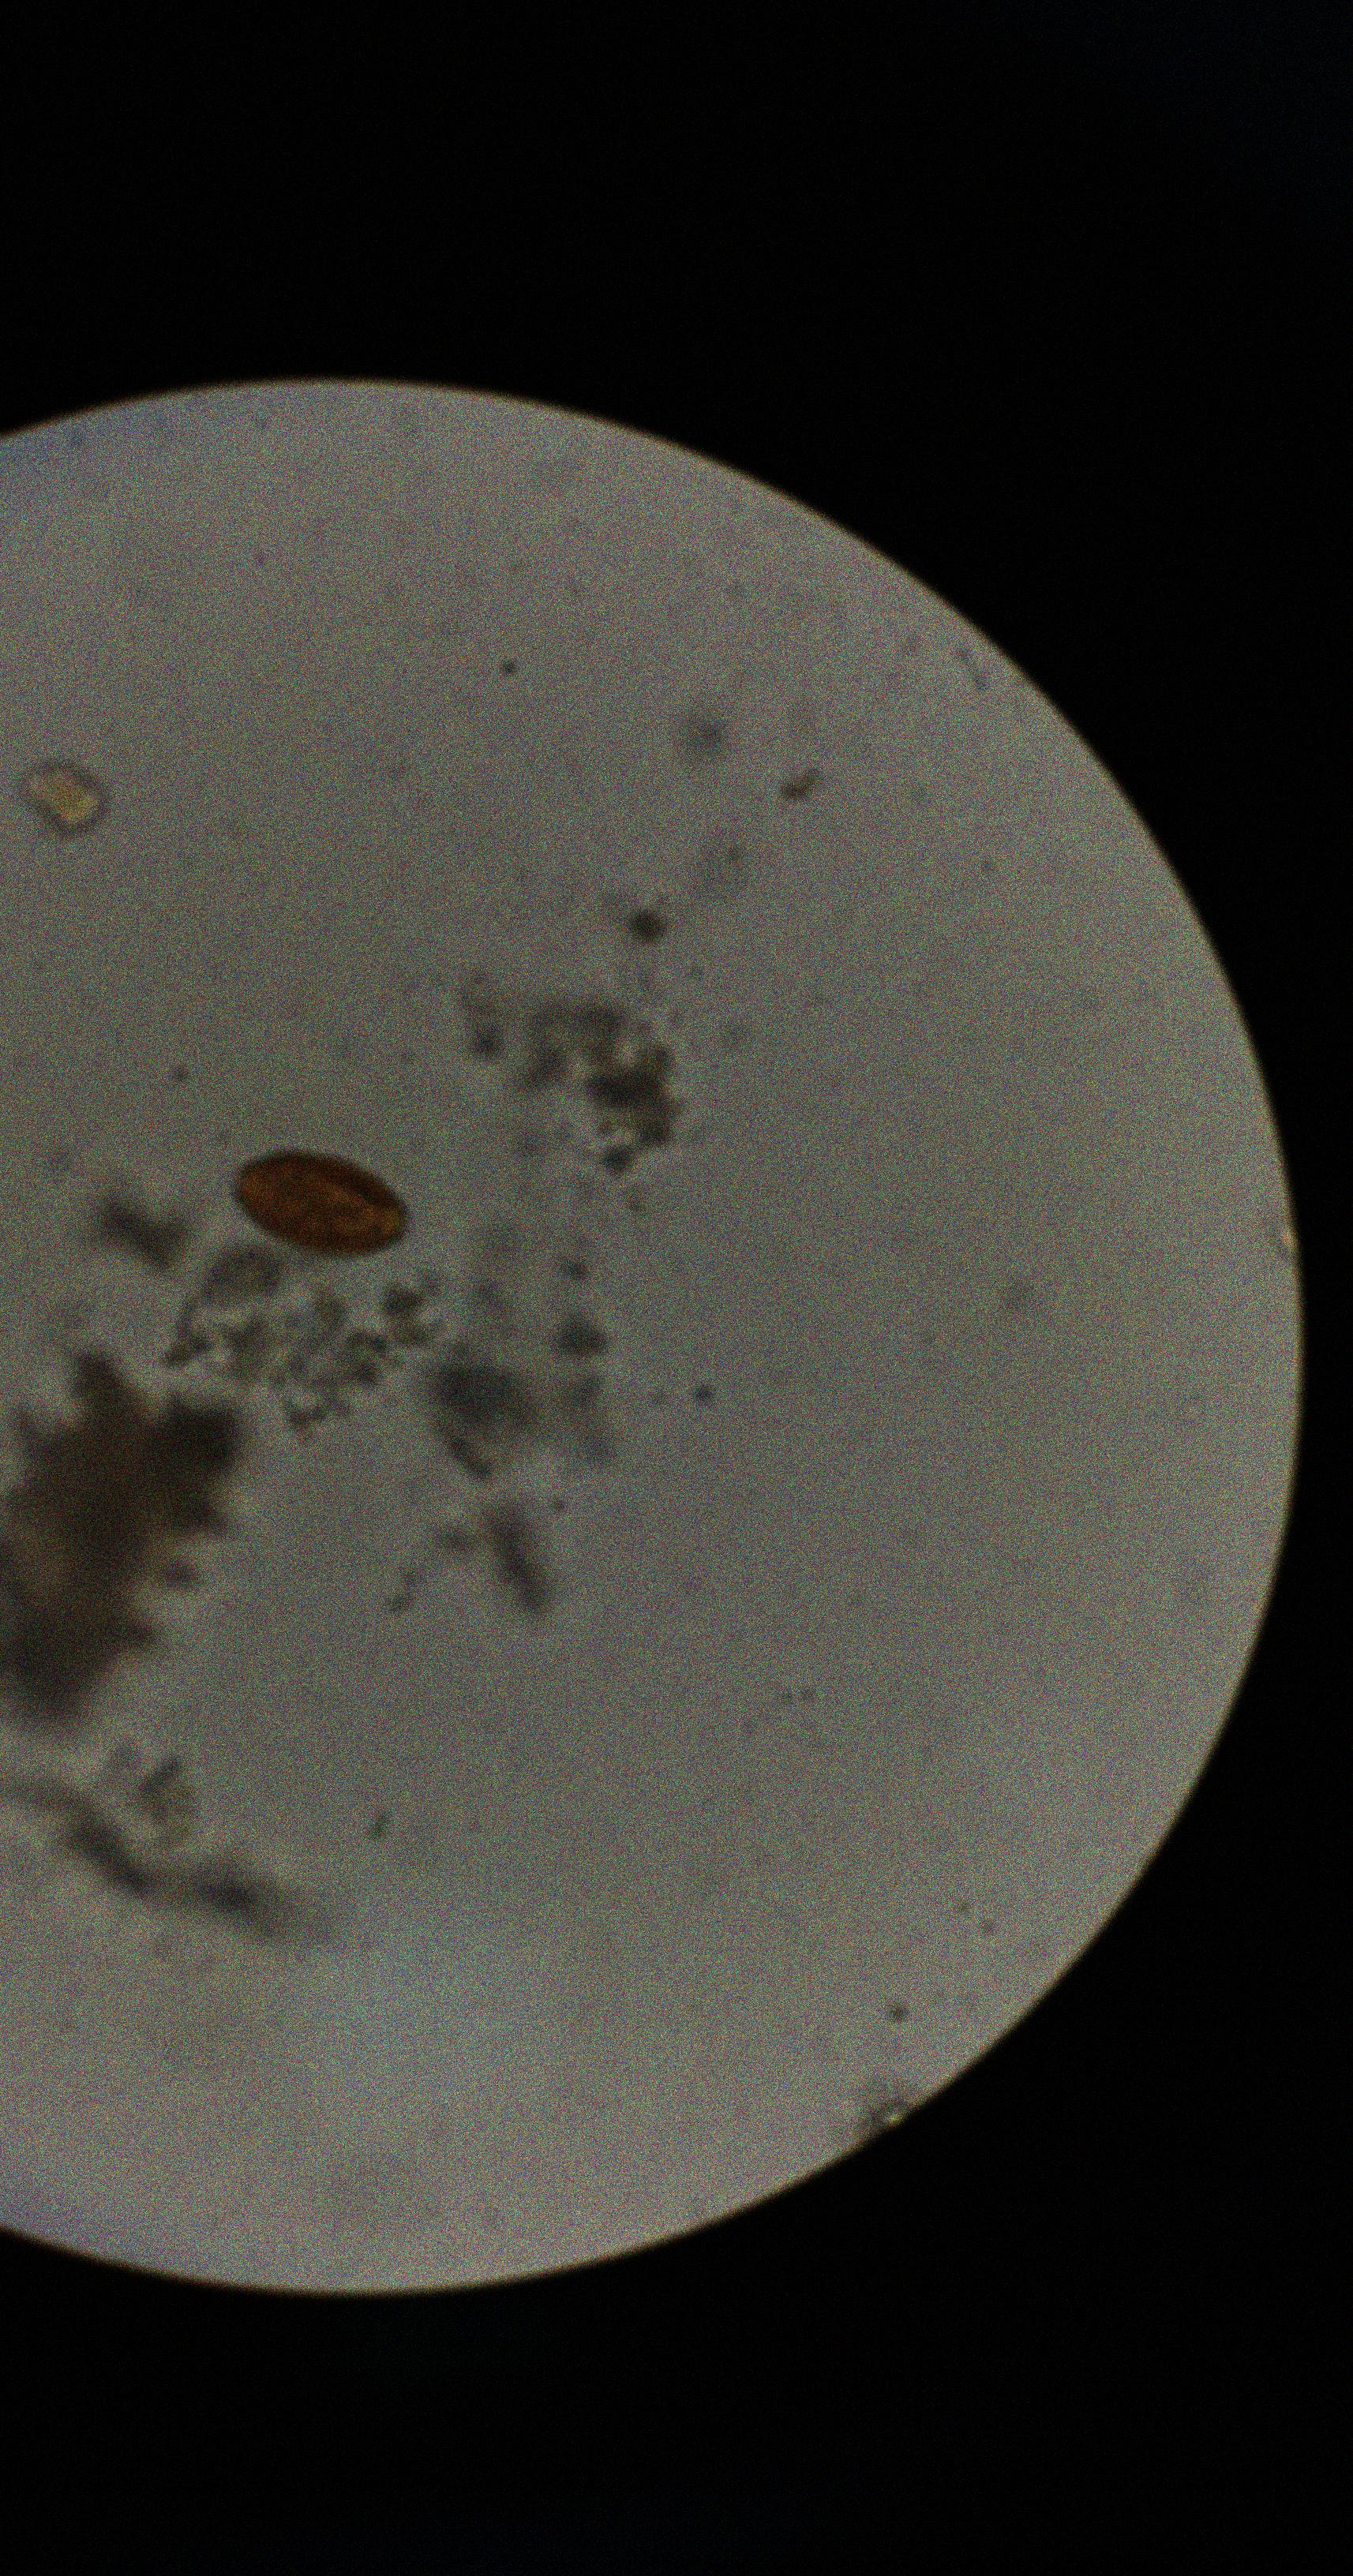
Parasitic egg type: Trichuris trichiura